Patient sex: F
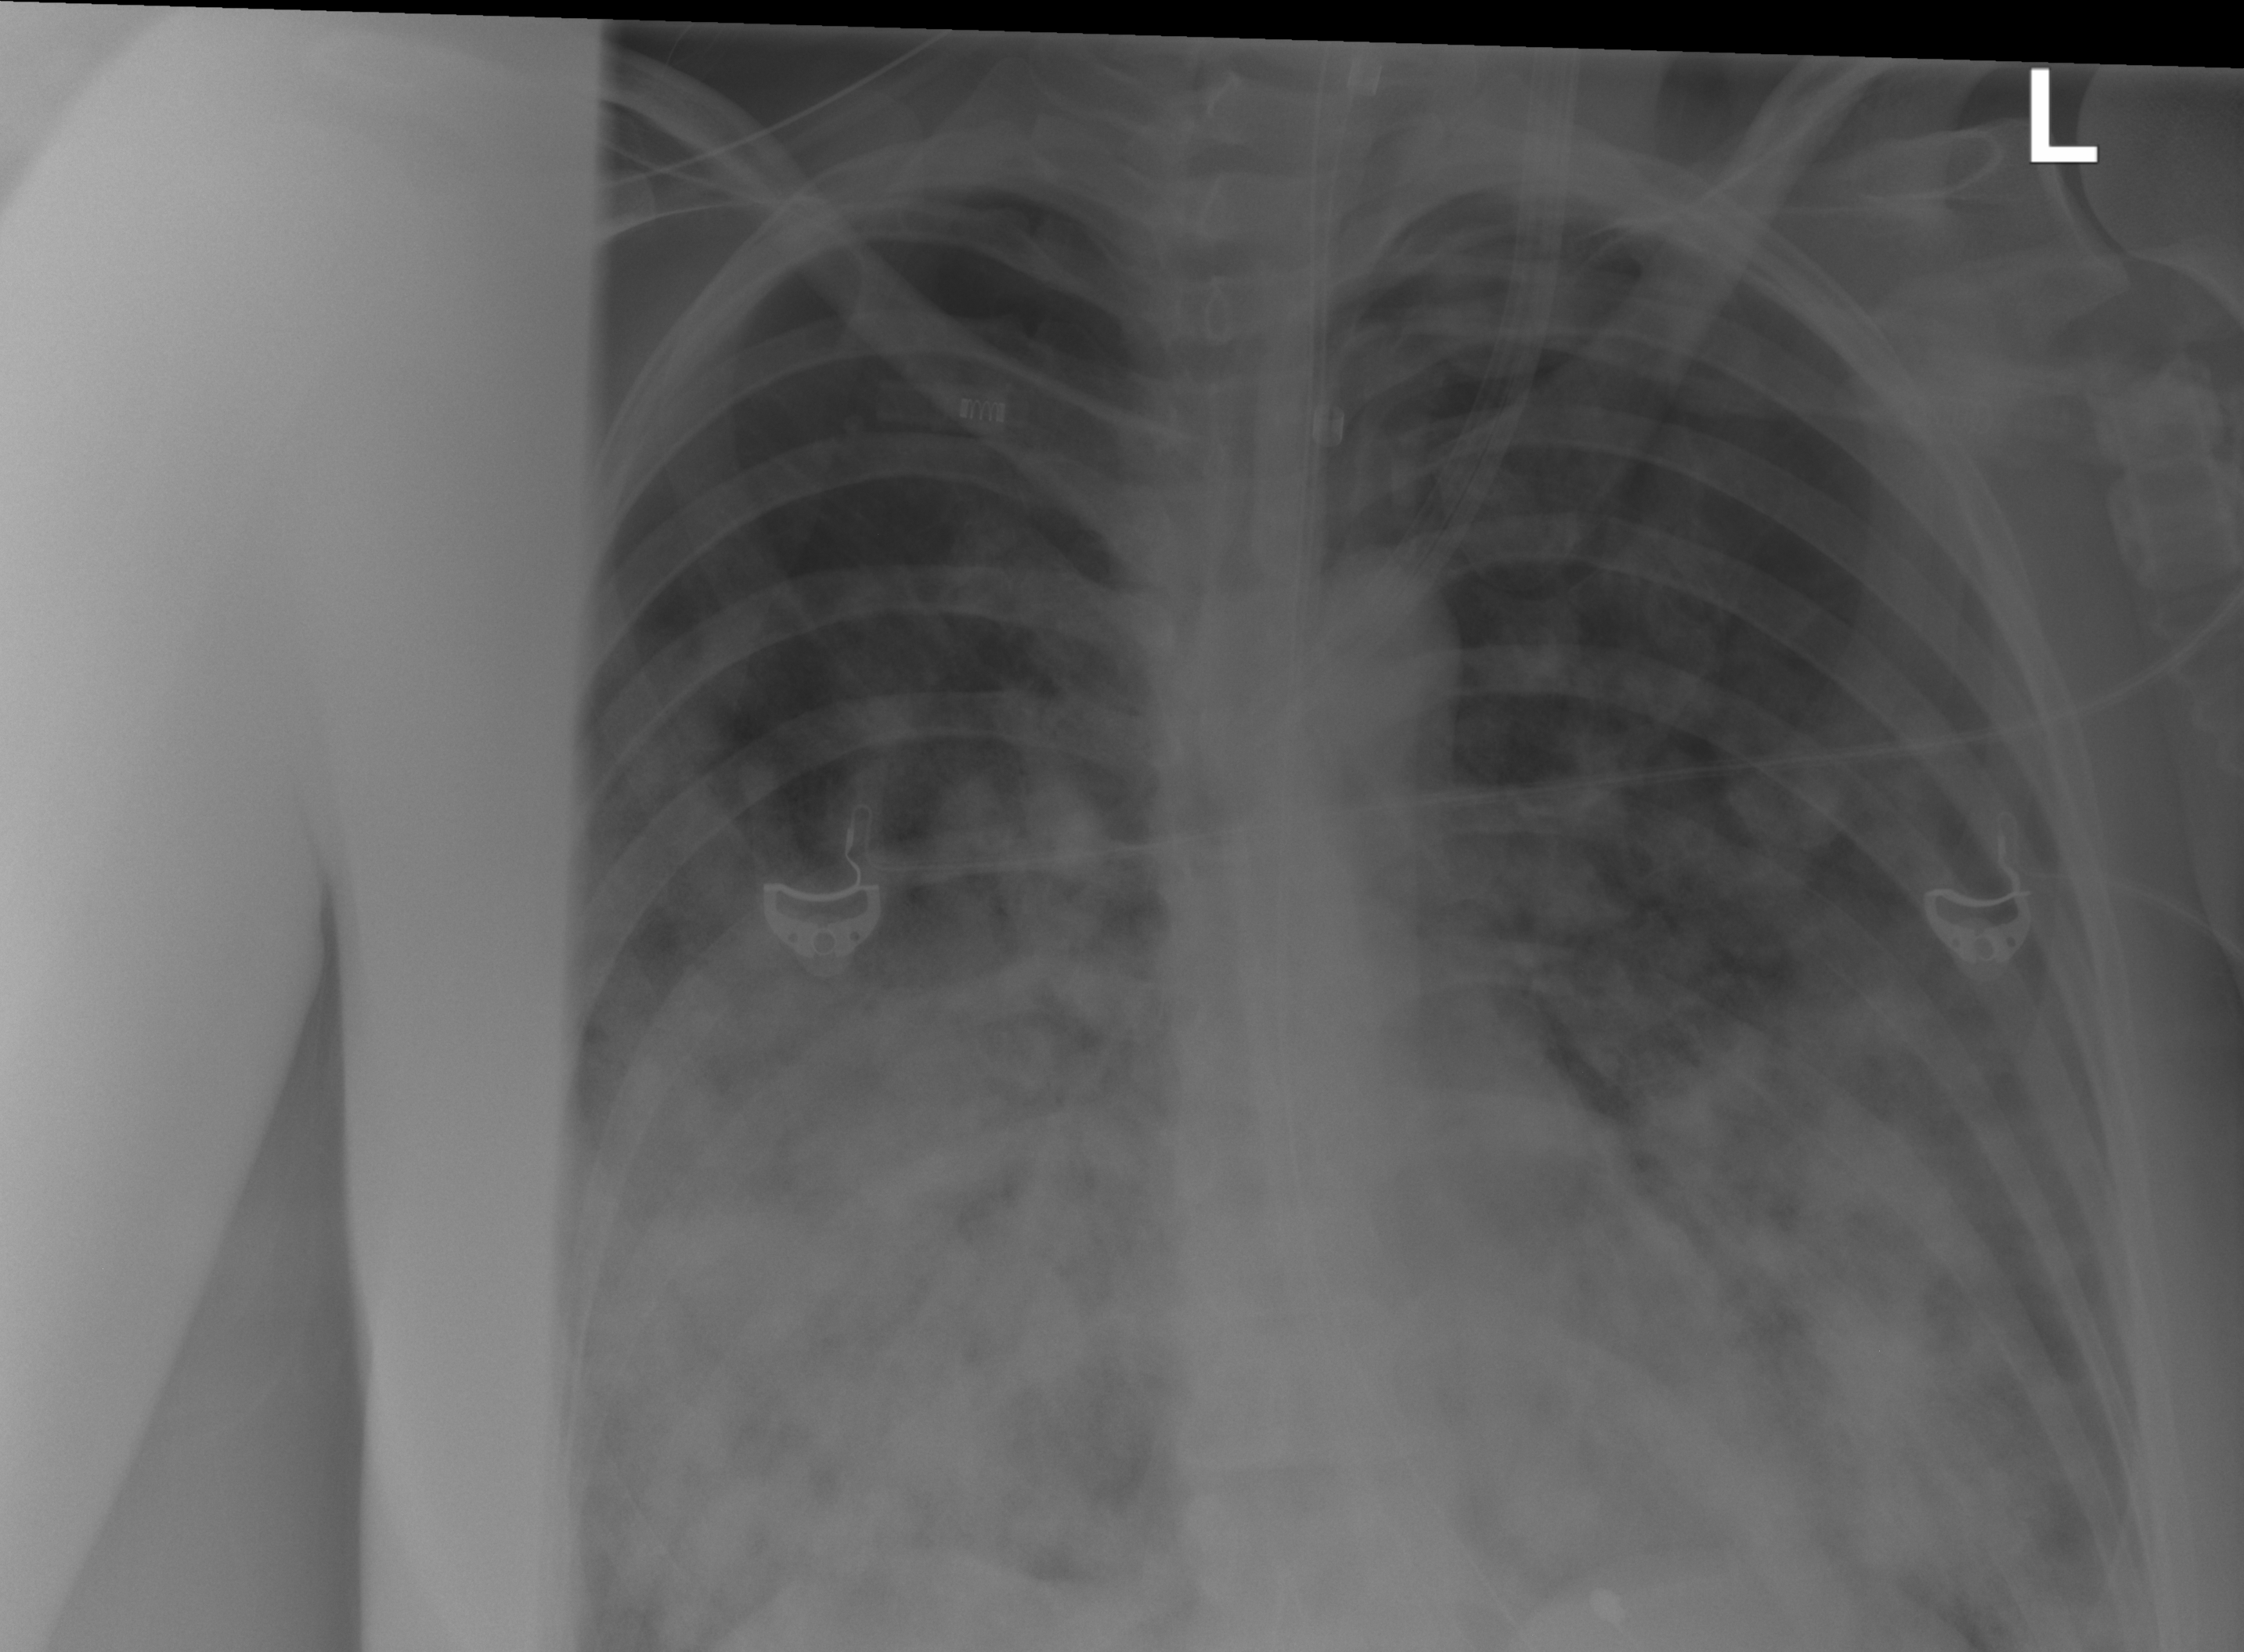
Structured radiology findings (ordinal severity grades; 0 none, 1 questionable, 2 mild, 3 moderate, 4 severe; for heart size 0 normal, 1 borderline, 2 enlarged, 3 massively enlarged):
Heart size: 0
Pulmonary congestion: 0
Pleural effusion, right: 0
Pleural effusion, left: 0
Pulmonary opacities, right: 4
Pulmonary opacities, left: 4
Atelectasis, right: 3
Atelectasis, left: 3